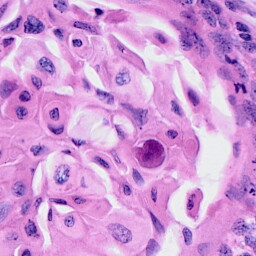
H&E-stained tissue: Cervix